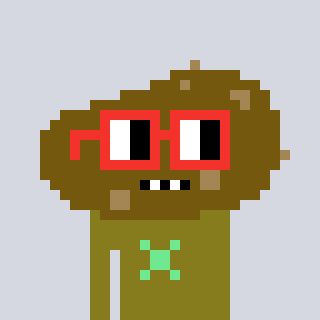
a pixel art character with square red glasses, a potato-shaped head and a gunk-colored body on a cool background